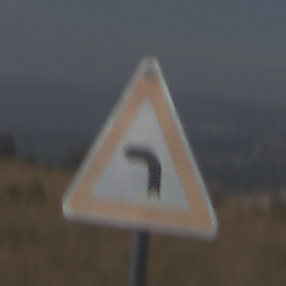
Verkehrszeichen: KurveLinks
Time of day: Midday
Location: Outdoor (Nature)
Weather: PartlyCloudy
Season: NotSpecified
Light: Natural